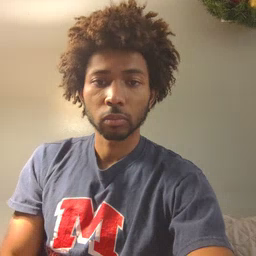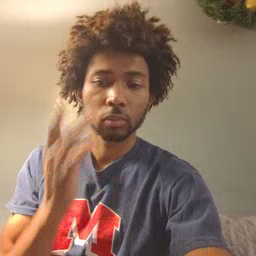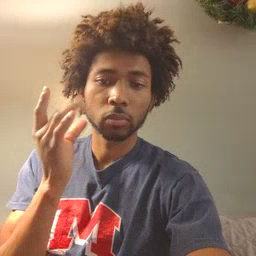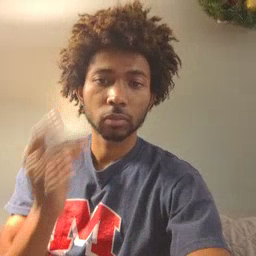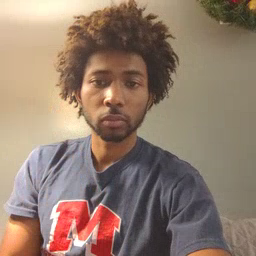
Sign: cat